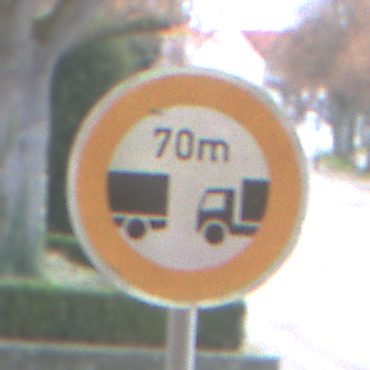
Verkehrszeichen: VerbotUnterschreitenMindestabstand
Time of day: MorningAfternoon
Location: Roofed (Urban)
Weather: PartlyCloudy
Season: NotSpecified
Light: Natural